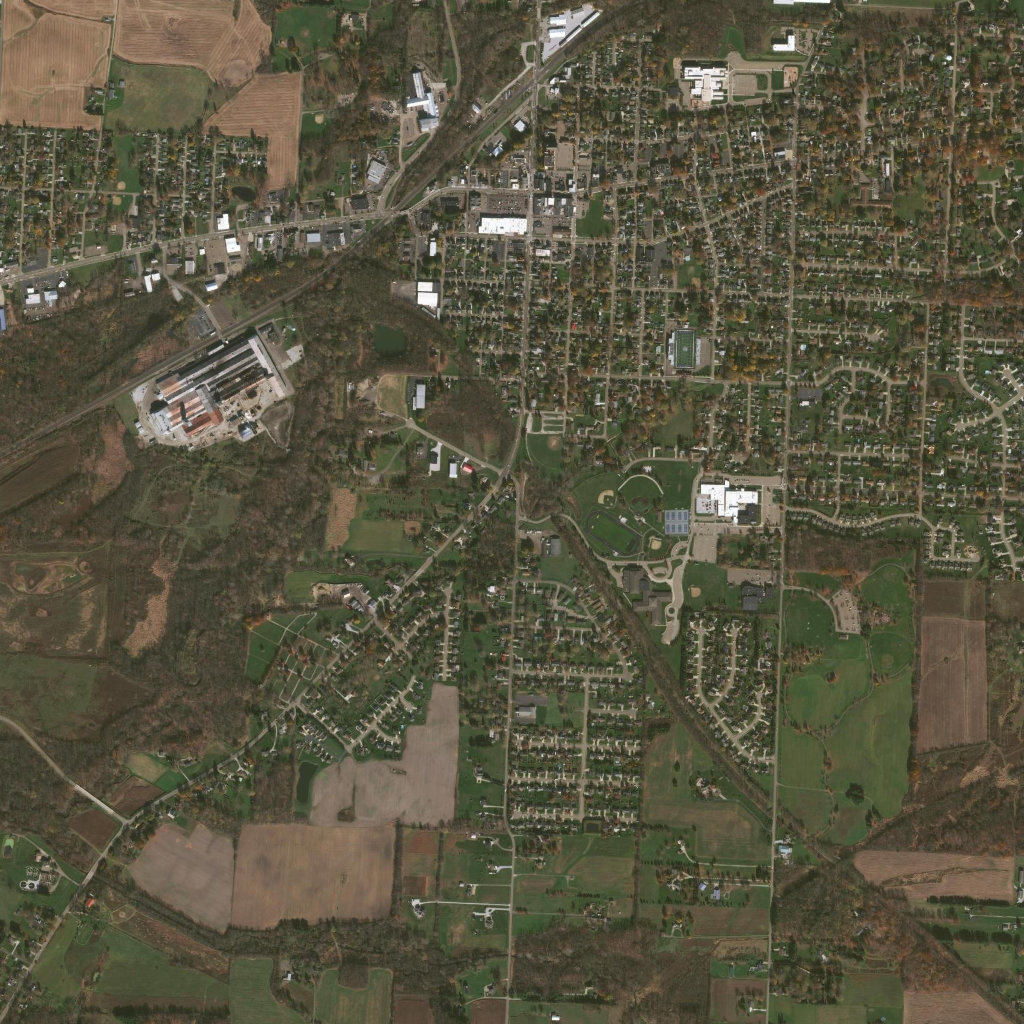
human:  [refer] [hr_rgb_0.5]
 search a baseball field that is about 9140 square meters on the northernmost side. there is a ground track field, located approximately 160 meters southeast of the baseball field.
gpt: <box>[[51, 42, 54, 45, 0]]</box>

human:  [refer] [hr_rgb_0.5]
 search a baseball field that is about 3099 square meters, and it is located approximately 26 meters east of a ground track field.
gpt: <box>[[62, 52, 65, 55, 0]]</box>